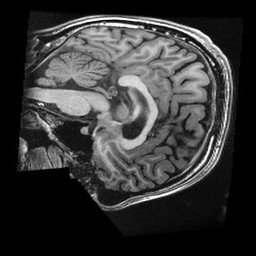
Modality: T1w
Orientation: sagittal
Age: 21
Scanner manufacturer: ge
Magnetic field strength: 3 T
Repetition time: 0.008332 s
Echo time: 0.003104 s